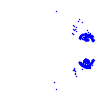
Particle: electron